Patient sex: M
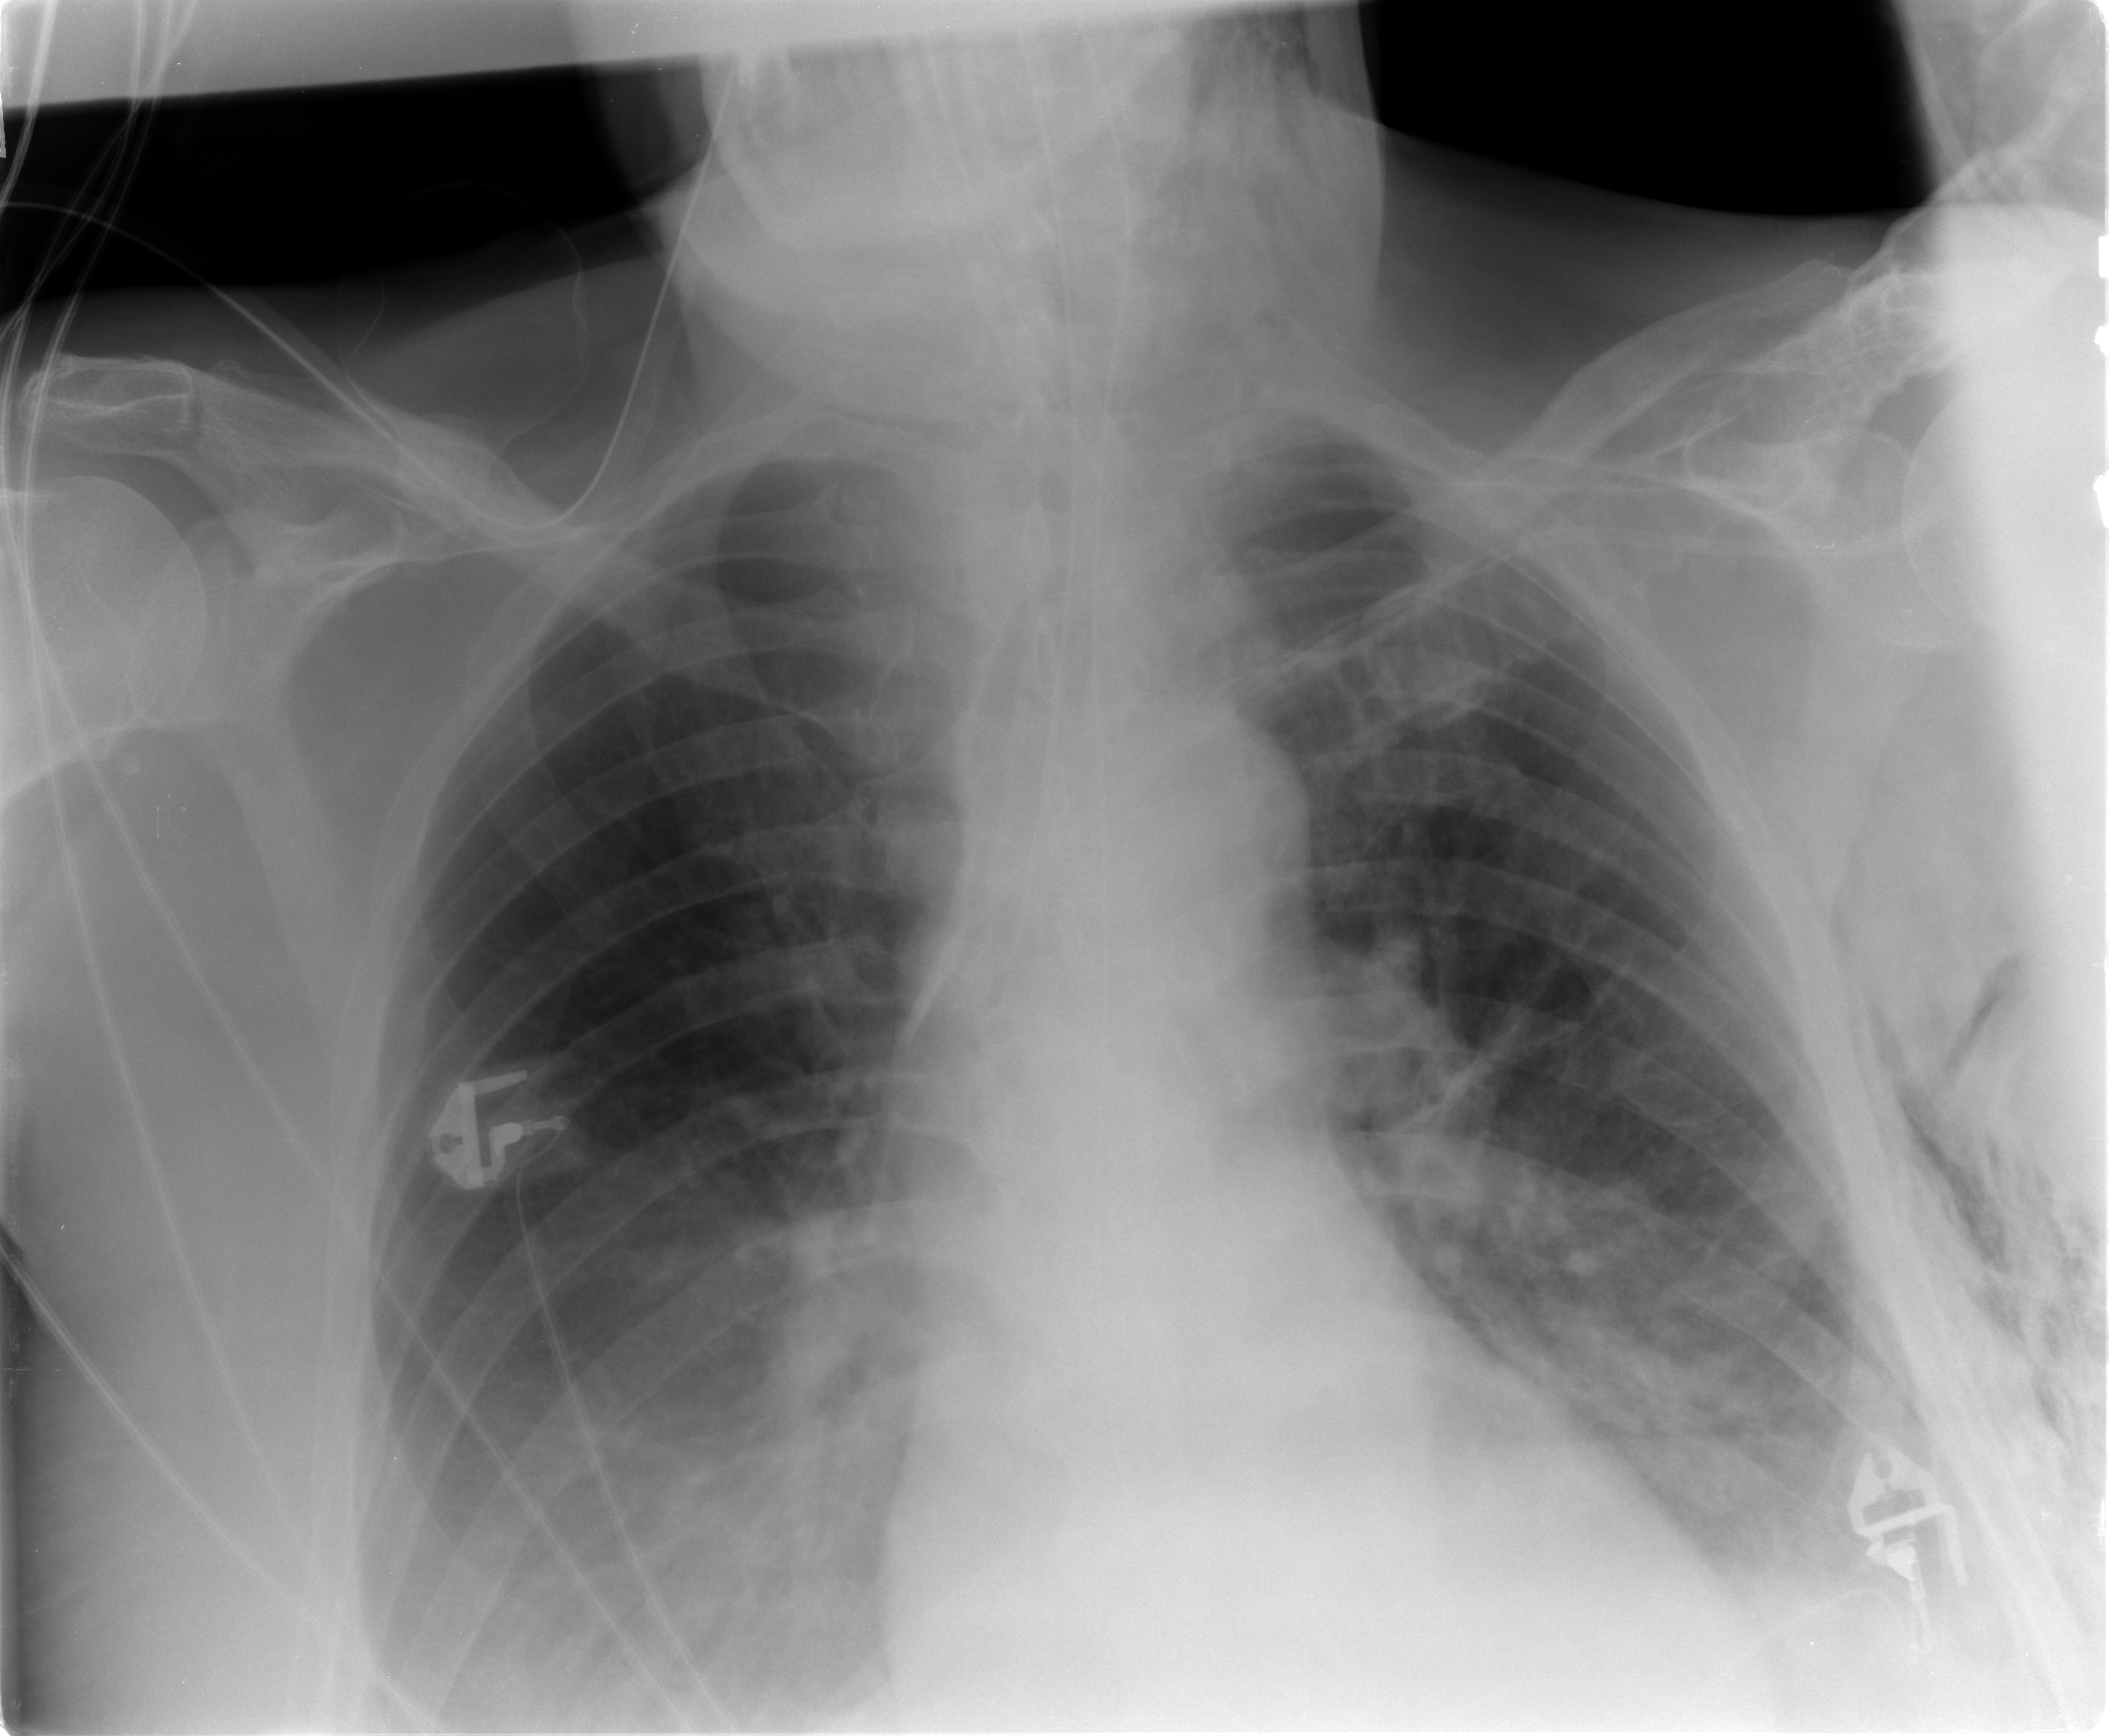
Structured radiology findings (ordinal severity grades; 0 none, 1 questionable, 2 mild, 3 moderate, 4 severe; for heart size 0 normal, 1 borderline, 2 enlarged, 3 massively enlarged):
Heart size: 1
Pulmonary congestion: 1
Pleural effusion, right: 2
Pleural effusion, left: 2
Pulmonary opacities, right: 0
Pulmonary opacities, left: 1
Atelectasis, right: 2
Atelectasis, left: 2